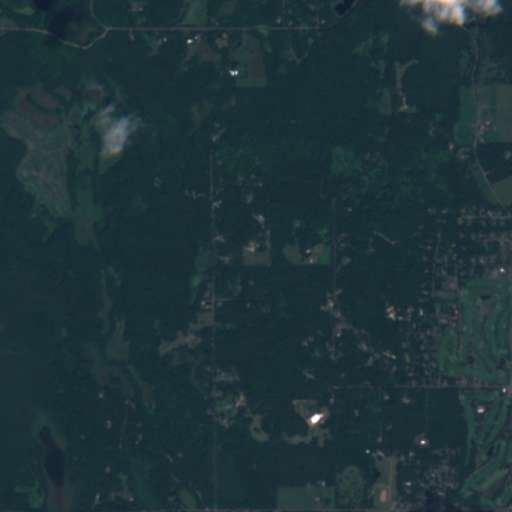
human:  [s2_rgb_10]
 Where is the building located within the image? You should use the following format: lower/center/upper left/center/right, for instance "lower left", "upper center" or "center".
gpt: The building is located in the lower right of the image.
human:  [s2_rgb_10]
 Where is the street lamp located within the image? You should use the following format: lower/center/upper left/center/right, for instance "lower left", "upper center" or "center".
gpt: The street lamp is located in the lower right of the image.
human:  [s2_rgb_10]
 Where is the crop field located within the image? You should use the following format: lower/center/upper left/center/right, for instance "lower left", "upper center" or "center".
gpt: There is no crop field in the image.